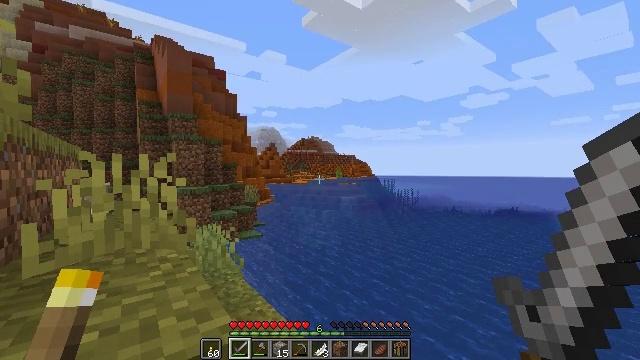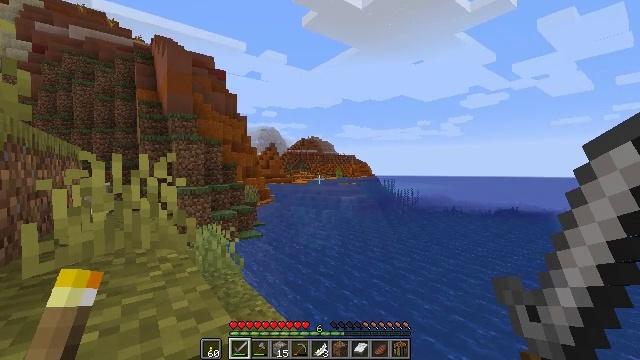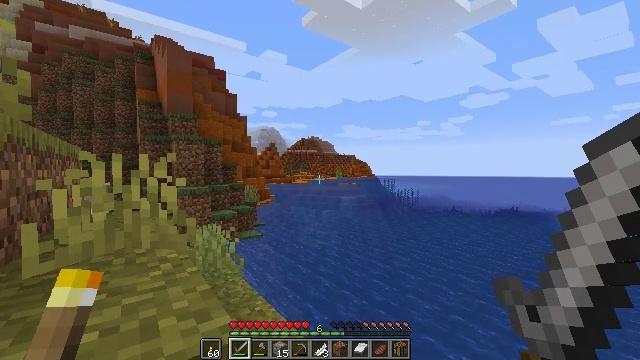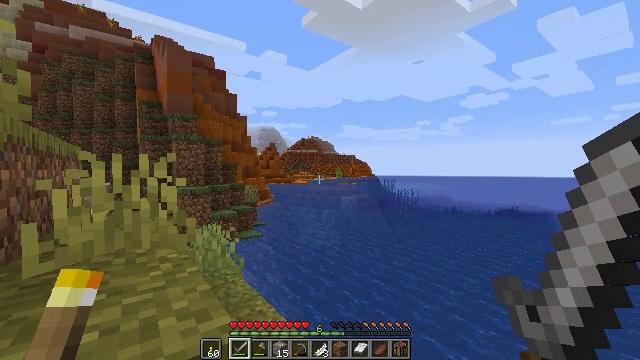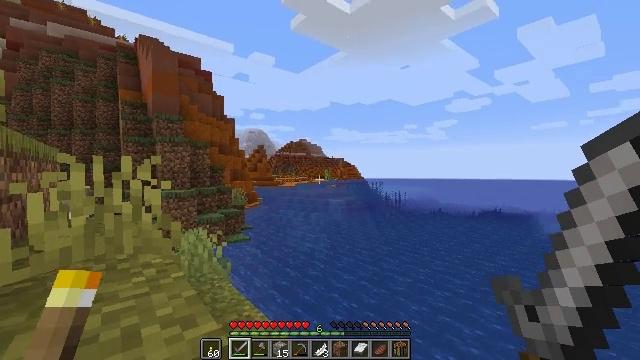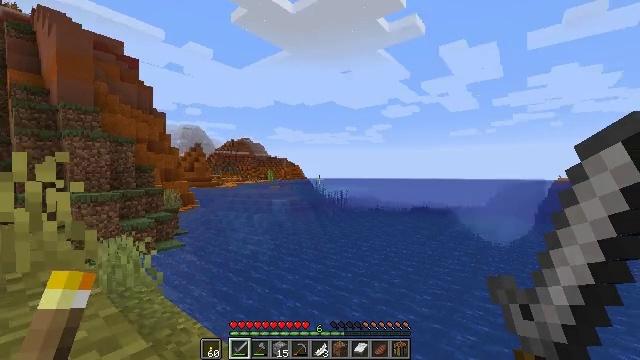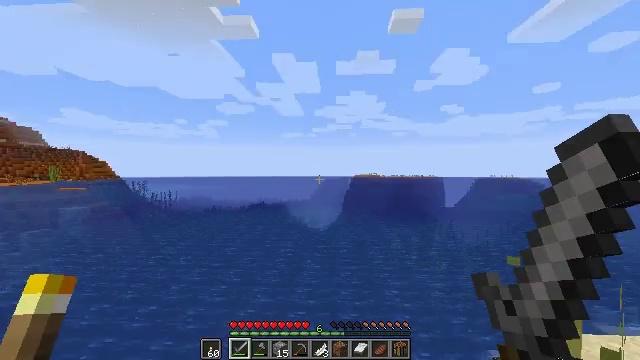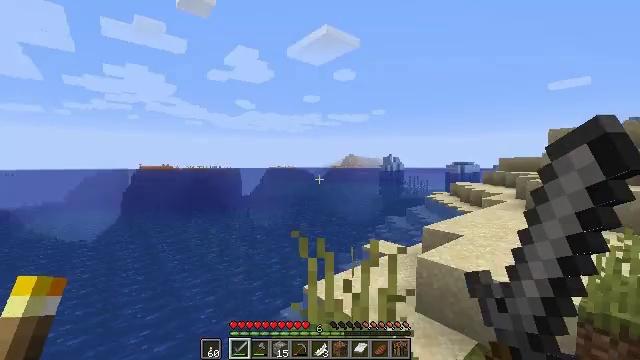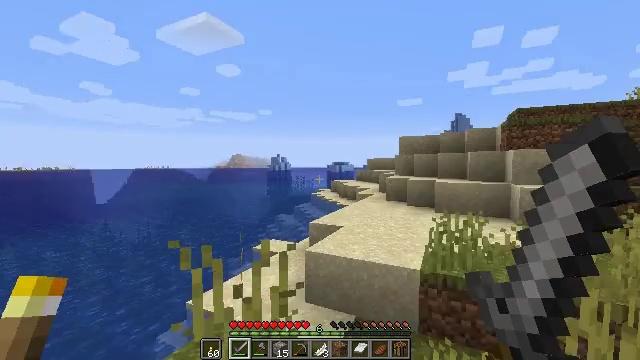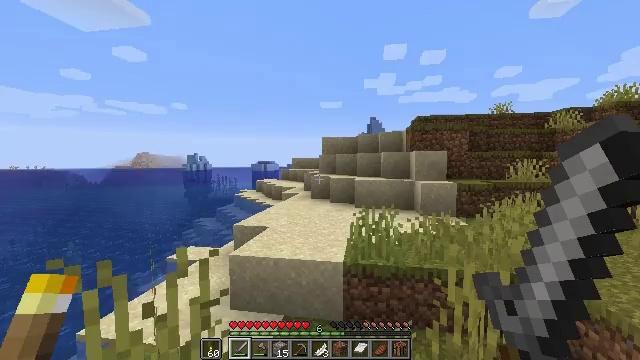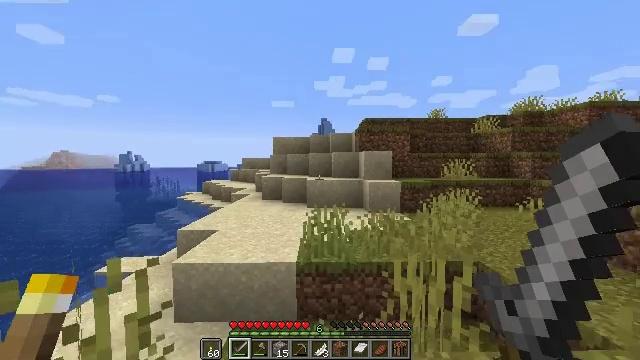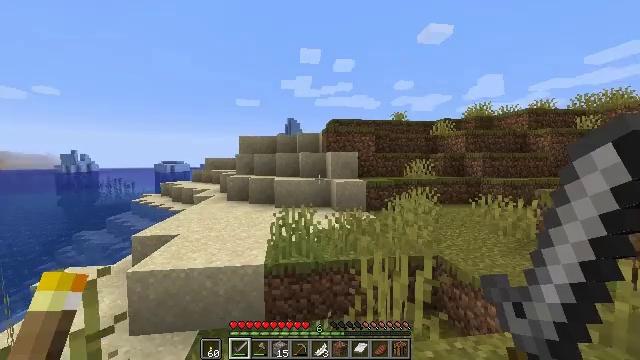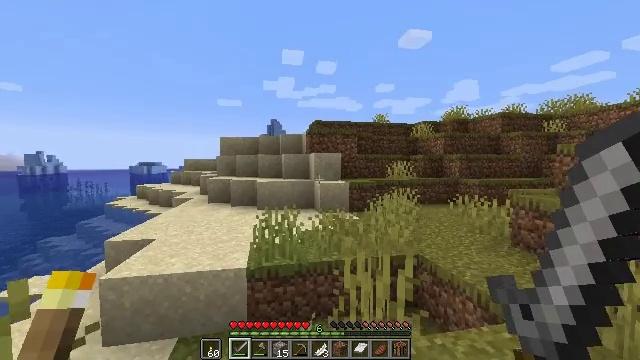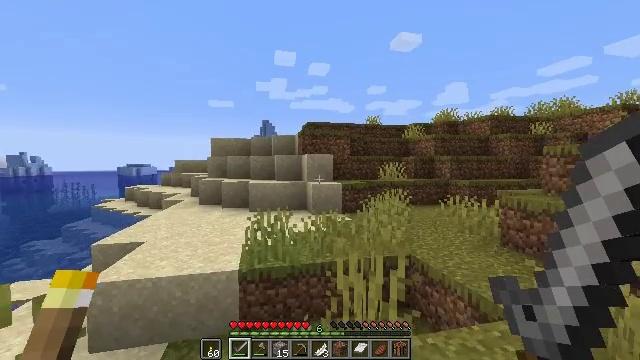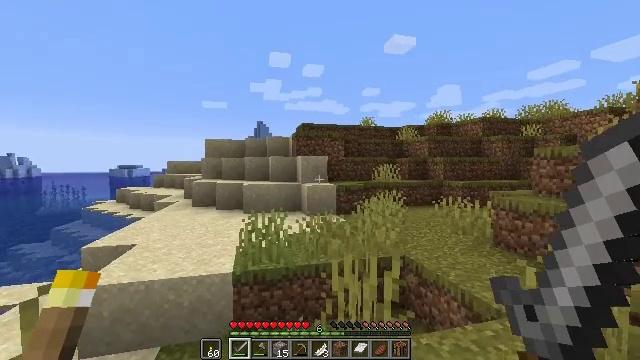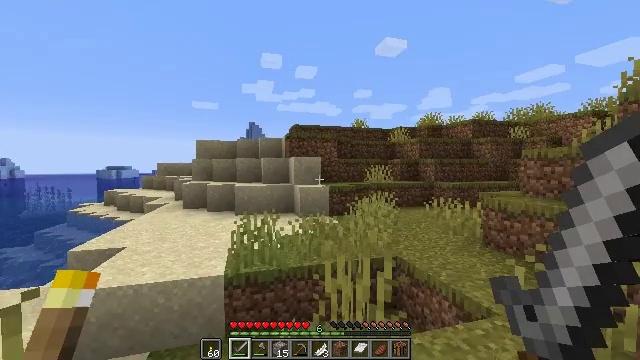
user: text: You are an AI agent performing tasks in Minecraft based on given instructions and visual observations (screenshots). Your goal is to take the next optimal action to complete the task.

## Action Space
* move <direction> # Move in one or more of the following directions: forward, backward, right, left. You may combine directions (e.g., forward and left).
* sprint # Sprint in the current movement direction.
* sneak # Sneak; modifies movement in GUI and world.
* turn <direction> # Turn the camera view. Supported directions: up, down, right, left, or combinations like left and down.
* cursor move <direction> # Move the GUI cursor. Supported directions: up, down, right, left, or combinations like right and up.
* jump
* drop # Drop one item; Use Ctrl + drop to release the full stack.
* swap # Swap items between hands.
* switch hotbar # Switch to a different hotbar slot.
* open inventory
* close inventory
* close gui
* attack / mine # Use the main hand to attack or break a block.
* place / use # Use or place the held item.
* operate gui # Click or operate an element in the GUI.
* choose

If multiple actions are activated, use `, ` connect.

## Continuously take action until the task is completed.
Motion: motion action
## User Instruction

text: Break packed ice to add to inventory.
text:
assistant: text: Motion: no_op
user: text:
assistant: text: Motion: no_op
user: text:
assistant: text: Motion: no_op
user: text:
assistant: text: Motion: turn right
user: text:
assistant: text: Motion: turn right
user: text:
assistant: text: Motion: turn right
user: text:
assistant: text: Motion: turn right and down
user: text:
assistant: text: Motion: turn right
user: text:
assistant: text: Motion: turn right
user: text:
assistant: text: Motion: turn right
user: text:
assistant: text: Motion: turn right
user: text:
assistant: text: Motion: turn right
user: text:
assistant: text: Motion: turn right
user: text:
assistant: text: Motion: turn right
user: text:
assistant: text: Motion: turn right
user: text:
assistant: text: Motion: move forward, sprint
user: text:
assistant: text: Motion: move forward, sprint
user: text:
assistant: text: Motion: move forward, sprint
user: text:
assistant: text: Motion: move forward, sprint
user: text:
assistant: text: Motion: move forward, sprint
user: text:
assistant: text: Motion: move forward, sprint
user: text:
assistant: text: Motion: move forward, sprint, jump
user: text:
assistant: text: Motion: move forward, sprint, jump
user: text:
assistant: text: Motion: move forward, sprint, jump
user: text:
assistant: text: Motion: move forward, sprint, jump
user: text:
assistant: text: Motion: move forward, sprint, jump
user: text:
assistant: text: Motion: move forward, sprint, jump
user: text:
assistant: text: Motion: move forward, sprint, jump
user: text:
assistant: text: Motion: move forward, sprint, jump
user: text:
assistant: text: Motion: move forward, sprint, jump